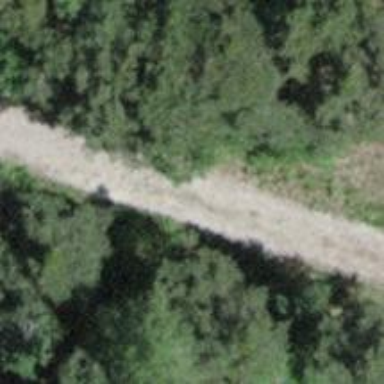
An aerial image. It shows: Pole with roof-covered pipeline marker.